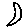
Label: moon